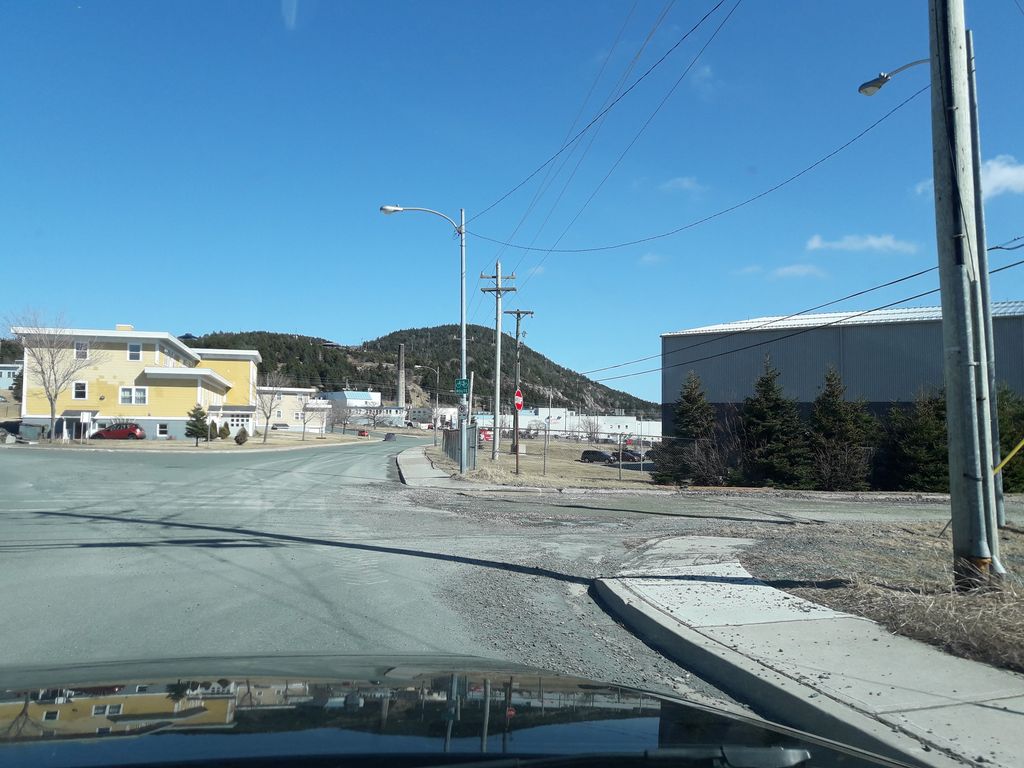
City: st_johns